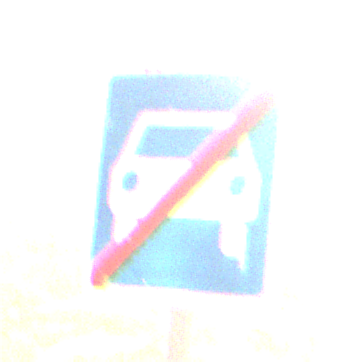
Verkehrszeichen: EndeKraftfahrstrasse
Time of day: Night
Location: Outdoor (Urban)
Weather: Overcast
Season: Winter
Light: Artificial